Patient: sex M, age 76
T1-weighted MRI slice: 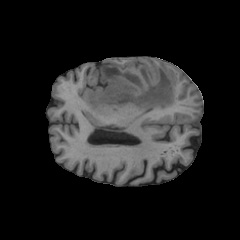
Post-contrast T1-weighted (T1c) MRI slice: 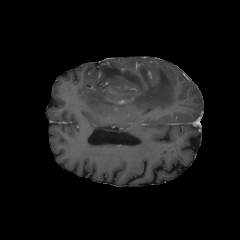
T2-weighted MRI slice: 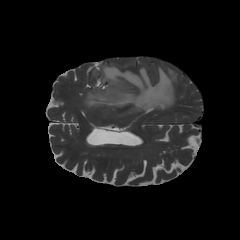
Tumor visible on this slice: yes
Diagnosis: Glioblastoma, IDH-wildtype
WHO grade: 4